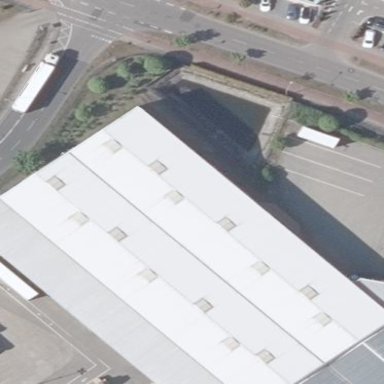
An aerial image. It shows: Industrial building.